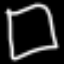
Label: square